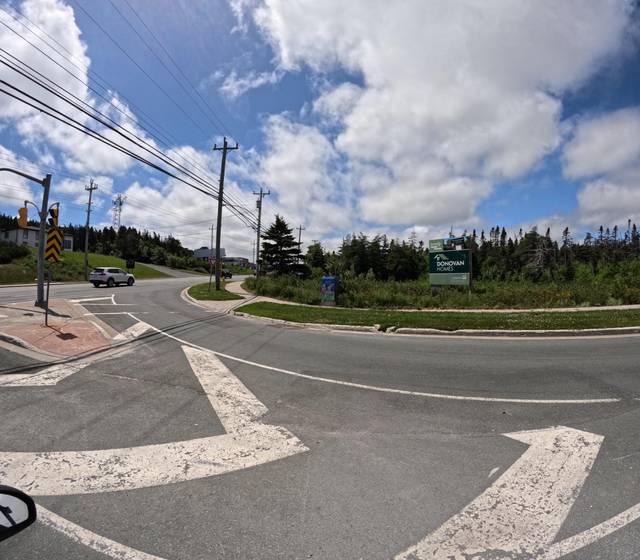
Region: Canada
Coordinates: 47.548, -52.785